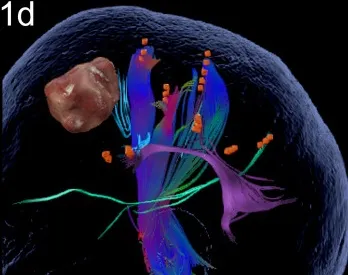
Case 1. Left panels show ON results, right panels AN results. Panels (C, D) Fiber tracking results including the lesion, nTMS cortical endpoints in orange and color-coded tracts with CNT in direction-coded, here dark blue, AF in purple, IFOF in turquoise, ILF in yellow, and CF in light blue.
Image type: electrography (ekg)